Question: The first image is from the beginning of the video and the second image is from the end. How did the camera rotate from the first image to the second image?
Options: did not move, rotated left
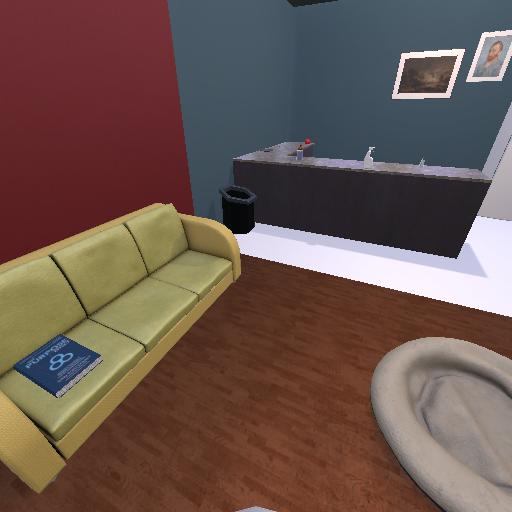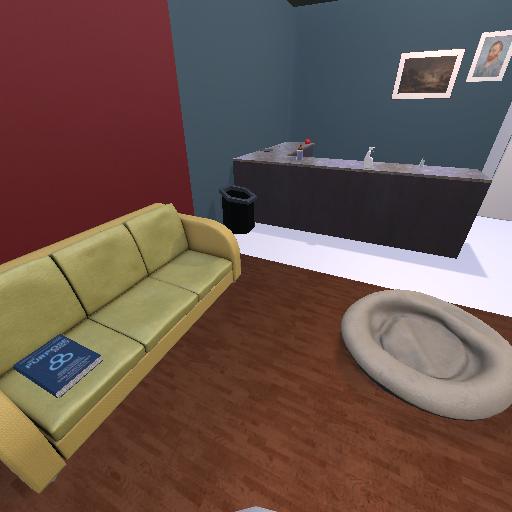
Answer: did not move